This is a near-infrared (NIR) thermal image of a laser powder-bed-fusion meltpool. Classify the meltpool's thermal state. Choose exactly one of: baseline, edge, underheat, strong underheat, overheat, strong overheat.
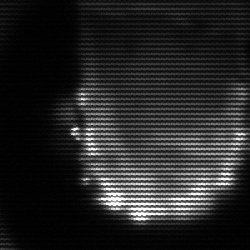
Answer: baseline